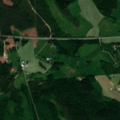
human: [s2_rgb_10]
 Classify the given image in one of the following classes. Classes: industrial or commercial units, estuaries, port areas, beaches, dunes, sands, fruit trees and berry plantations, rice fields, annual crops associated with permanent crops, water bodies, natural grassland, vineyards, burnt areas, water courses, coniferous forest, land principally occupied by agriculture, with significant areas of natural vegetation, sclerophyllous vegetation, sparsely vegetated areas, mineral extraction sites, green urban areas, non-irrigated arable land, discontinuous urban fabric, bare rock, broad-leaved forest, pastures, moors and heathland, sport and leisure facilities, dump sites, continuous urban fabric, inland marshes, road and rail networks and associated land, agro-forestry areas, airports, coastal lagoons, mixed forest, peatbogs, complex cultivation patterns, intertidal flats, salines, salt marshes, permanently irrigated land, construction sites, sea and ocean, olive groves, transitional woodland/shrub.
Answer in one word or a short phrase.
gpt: non-irrigated arable land, land principally occupied by agriculture, with significant areas of natural vegetation, broad-leaved forest, mixed forest, transitional woodland/shrub